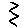
Label: zigzag